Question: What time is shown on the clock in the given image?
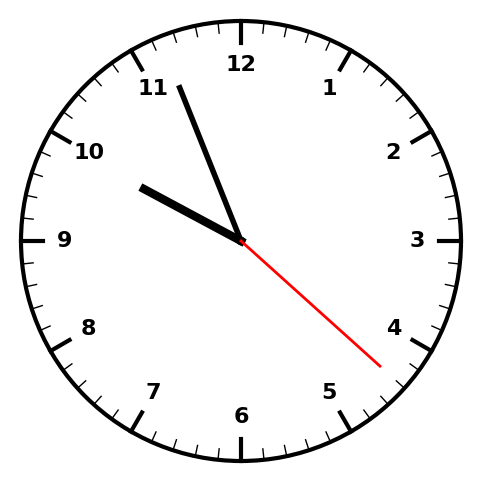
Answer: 09:56:22